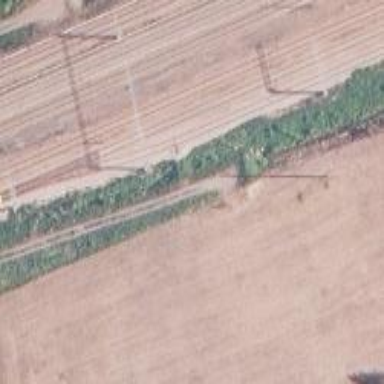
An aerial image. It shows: Wedge is used for the railway derail.